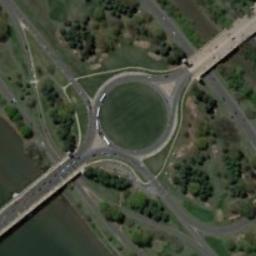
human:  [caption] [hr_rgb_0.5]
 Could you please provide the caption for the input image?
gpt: The roundabout connects four roads and a river is under one of the roads .

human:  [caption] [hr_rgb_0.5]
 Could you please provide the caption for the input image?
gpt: There are several vehicles on the road at the roundabout, With some trees and a large lawn and a river around the roundabout .

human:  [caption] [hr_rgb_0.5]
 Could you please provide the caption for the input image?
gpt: There are many trees around the roundabout .

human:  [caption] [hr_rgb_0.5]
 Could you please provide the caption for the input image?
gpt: The roundabout is on the grass next to trees .

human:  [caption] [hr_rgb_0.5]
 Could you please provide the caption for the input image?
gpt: There are some green trees and a river beside the roundabout .